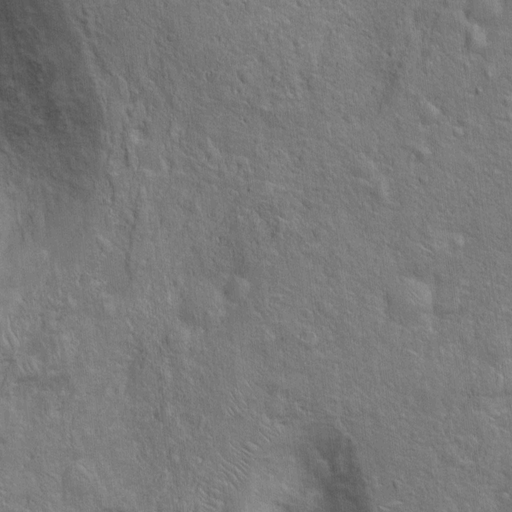
Objects detected: cone, cone